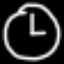
Label: clock